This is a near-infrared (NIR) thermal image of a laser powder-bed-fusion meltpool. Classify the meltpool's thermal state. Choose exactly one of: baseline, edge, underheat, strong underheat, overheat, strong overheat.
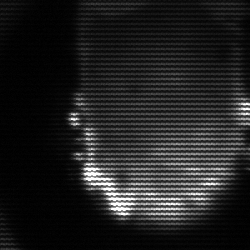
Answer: baseline